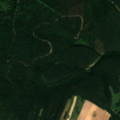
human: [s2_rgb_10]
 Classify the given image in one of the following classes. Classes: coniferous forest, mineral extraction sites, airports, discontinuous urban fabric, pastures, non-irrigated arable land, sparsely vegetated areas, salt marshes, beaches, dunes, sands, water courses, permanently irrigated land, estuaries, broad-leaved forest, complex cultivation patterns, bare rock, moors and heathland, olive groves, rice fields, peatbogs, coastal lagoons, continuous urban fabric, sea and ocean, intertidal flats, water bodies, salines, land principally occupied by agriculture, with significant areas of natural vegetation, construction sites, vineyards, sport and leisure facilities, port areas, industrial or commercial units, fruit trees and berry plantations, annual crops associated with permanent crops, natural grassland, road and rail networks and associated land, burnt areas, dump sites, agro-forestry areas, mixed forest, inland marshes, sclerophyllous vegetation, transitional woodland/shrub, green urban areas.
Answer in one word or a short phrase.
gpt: complex cultivation patterns, broad-leaved forest, coniferous forest, mixed forest